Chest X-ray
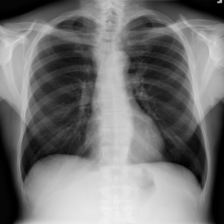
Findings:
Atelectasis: negative
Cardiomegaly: negative
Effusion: negative
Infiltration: negative
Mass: negative
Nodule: negative
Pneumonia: negative
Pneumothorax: negative
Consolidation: negative
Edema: negative
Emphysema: negative
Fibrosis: negative
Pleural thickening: negative
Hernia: negative